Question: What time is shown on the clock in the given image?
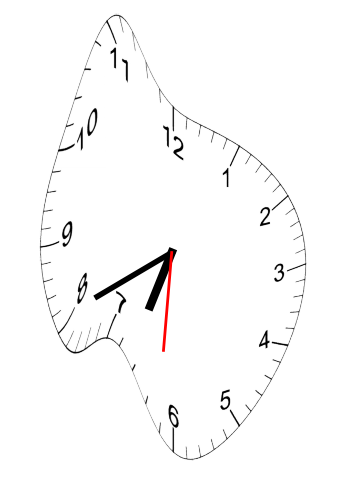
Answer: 06:40:31